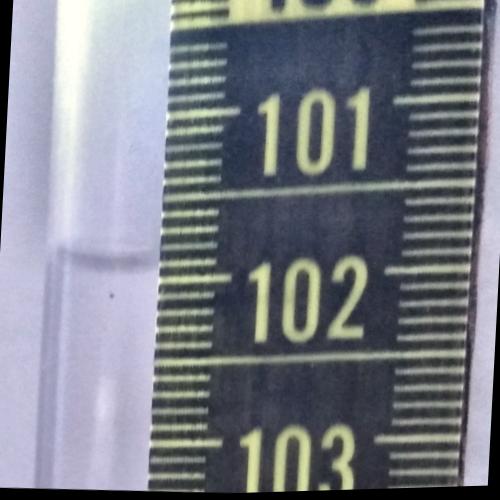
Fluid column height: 101.9 cm